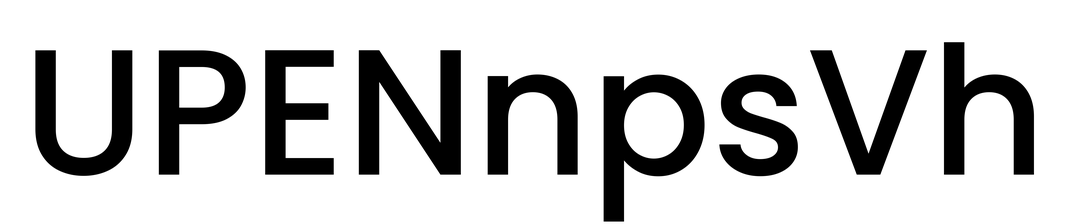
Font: Poppins-Medium